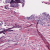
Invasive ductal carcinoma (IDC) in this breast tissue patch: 1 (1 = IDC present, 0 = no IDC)